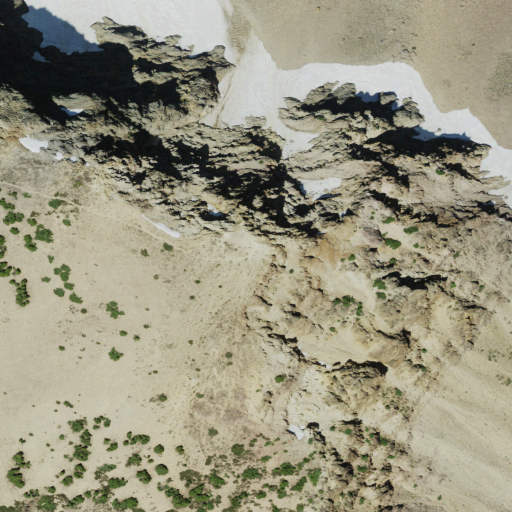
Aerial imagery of mountain in California named Brokeoff Mountain containing shrub, barren land, open water, grassland, and herbaceous wetlands